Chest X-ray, AP view. Patient: 65 years old, sex M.
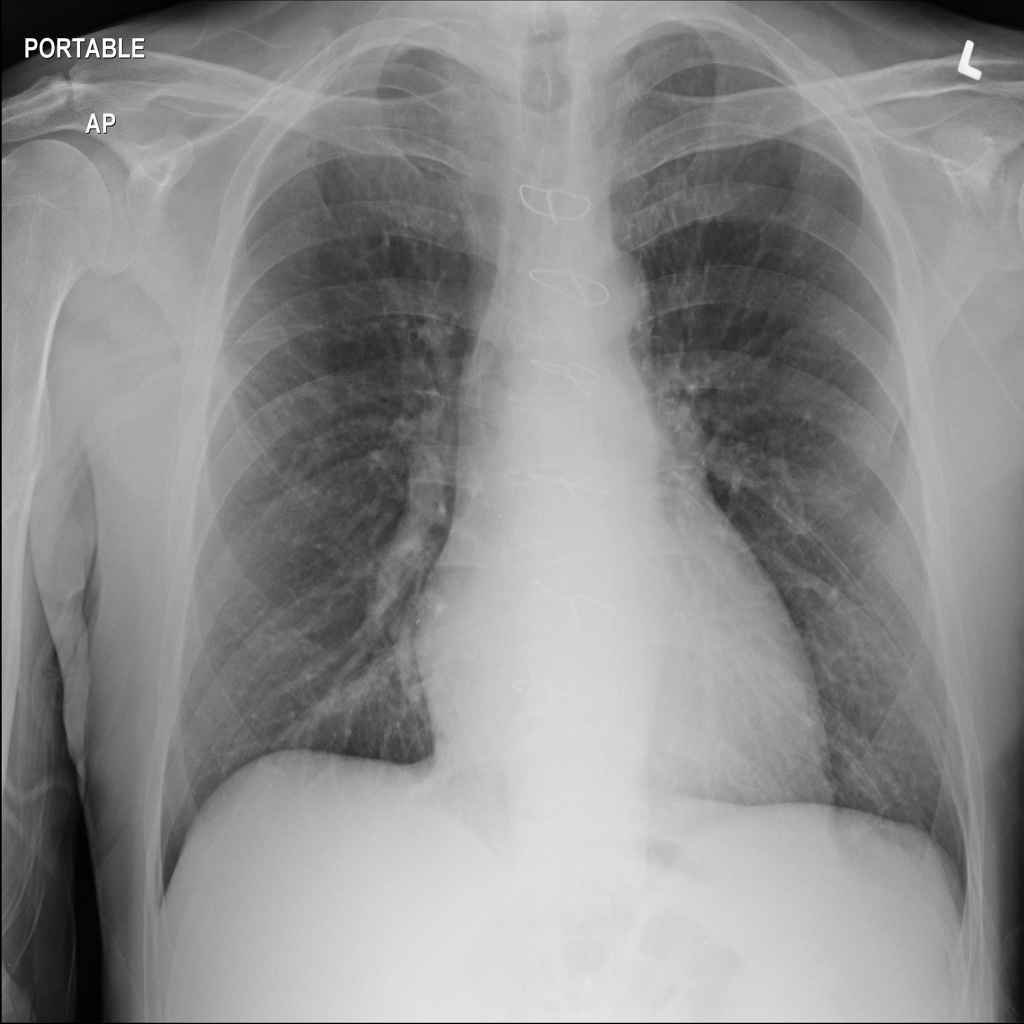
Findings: No Finding